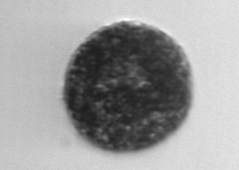
Label: Vicicitus_globosus